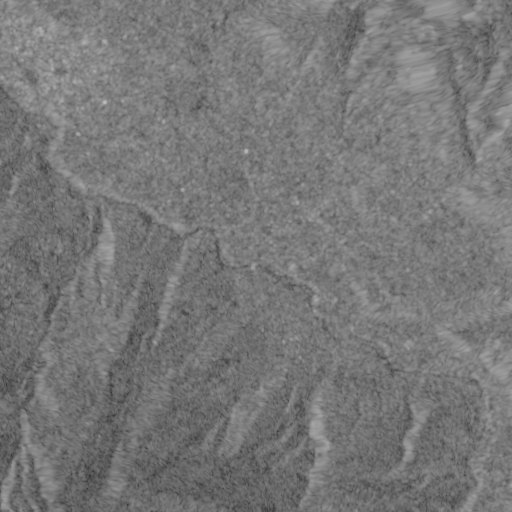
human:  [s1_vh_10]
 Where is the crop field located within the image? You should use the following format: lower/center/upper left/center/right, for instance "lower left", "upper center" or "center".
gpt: The crop field is located in the upper left of the image.
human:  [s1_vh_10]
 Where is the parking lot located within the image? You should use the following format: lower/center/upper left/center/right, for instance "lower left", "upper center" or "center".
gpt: The parking lot is located in the upper left of the image.
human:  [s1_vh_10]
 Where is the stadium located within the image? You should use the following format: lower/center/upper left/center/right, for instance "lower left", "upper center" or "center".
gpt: The stadium is located in the upper left of the image.
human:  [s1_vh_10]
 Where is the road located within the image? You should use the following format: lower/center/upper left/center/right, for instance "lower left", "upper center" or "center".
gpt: There is no road in the image.

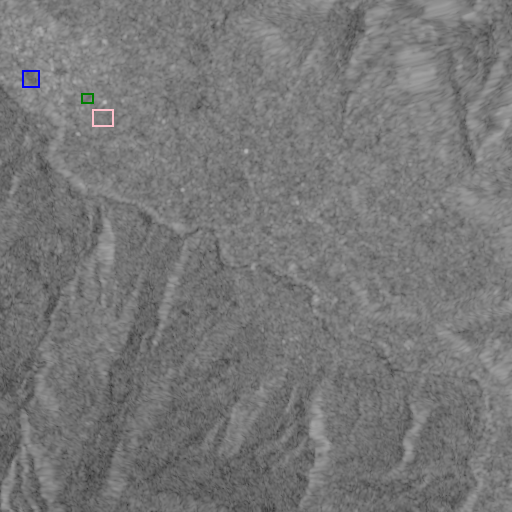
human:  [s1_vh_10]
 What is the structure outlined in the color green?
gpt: The structure outlined in green is a crop field.
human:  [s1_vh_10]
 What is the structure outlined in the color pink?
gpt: The structure outlined in pink is a park.
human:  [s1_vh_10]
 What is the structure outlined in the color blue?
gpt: The structure outlined in blue is a stadium.
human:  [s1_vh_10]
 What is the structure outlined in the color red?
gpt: There is no red outline.